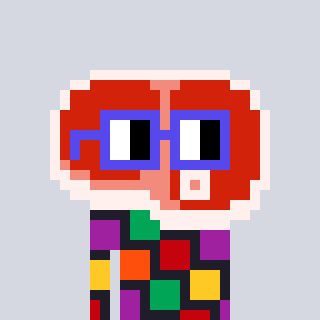
a pixel art character with square blue glasses, a steak-shaped head and a grayscale-colored body on a cool background